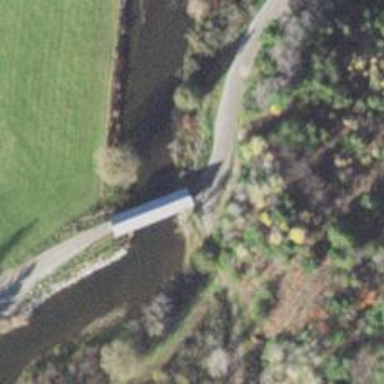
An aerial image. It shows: Covered bridge on residential road.